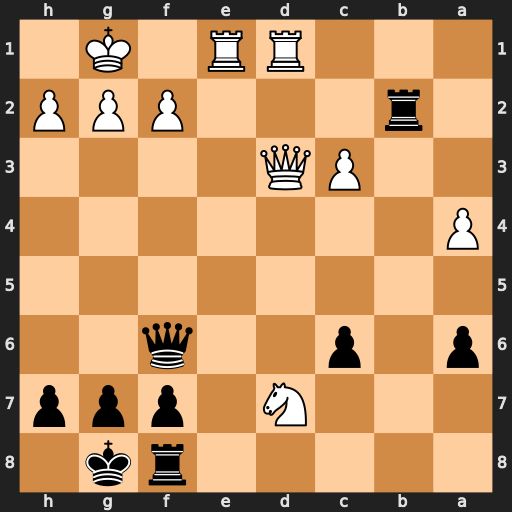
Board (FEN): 5rk1/3N1ppp/p1p2q2/8/P7/2PQ4/1r3PPP/3RR1K1
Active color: b
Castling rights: -
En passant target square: -
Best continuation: Qxf2+ Kh1 Qxg2#